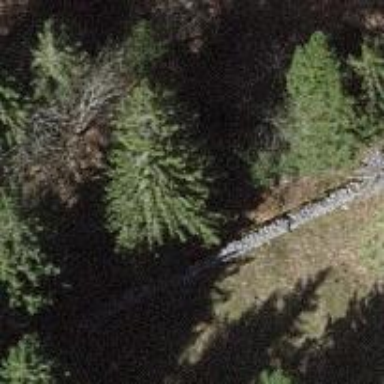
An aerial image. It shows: Wall made of dry stone.